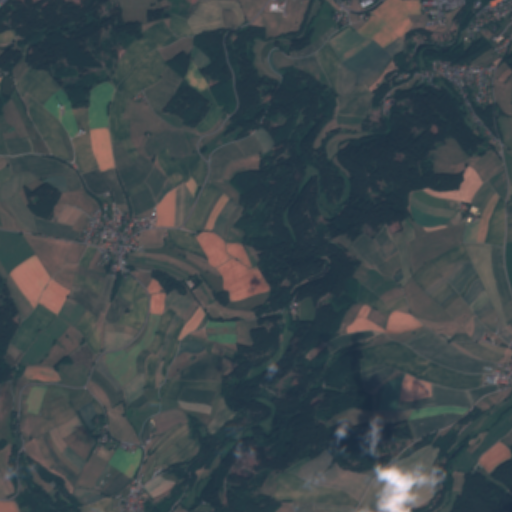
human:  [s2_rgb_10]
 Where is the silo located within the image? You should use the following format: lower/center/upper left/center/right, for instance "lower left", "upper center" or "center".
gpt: The silo is located in the center left of the image.
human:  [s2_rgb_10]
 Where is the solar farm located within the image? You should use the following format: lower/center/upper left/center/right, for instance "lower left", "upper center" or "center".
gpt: The solar farm is located in the upper left of the image.
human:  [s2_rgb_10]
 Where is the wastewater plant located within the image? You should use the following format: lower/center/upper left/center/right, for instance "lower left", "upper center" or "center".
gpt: The wastewater plant is located in the upper right of the image.
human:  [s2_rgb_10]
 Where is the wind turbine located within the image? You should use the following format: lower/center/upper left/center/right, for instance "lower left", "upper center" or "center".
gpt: The wind turbine is located in the upper left of the image.
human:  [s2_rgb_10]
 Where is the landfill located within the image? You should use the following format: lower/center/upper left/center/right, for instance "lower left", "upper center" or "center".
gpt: There is no landfill in the image.